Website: bh-photo
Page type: customer-info-address
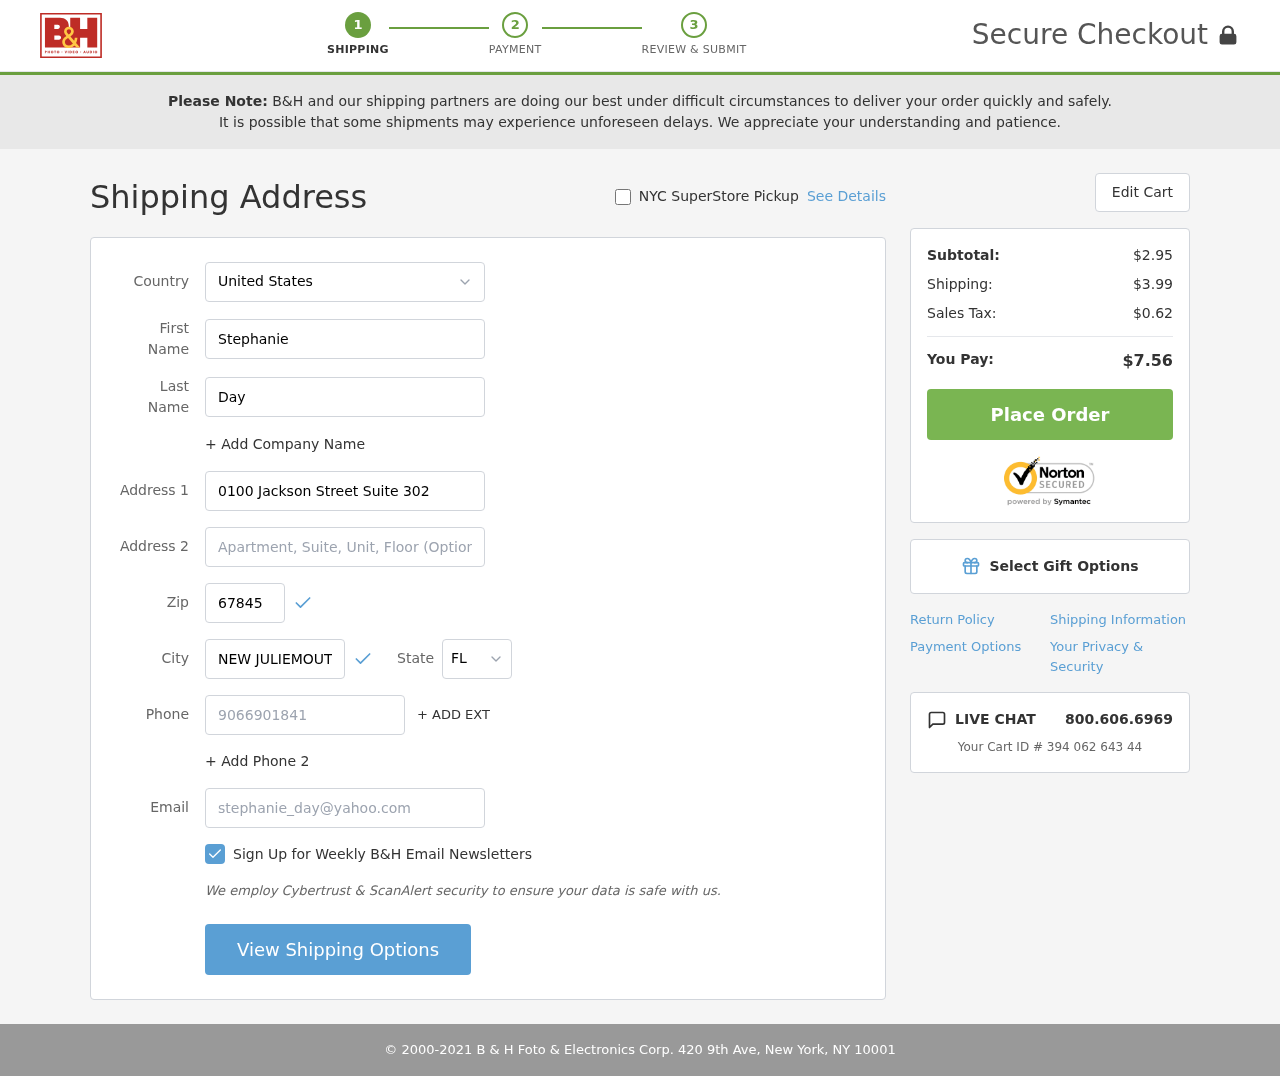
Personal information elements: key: PII_CITY
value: New Juliemouth
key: PII_COUNTRY
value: United States
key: PII_EMAIL
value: stephanie_day@yahoo.com
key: PII_FIRSTNAME
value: Stephanie
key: PII_LASTNAME
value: Day
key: PII_PHONE
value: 9066901841
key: PII_POSTCODE
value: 67845
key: PII_STATE_ABBR
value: FL
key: PII_STREET
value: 0100 Jackson Street Suite 302
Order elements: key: ORDER_SUBTOTAL
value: $2.95
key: ORDER_SHIPPING_COST
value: $3.99
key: ORDER_TAX
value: $0.62
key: ORDER_TOTAL
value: $7.56
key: ORDER_ID
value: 394 062 643 44